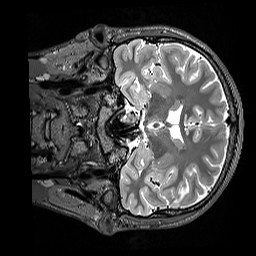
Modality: T2w
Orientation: coronal
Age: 22
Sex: male
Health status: healthy
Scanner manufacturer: siemens
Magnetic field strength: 3 T
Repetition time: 3.2 s
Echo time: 0.568 s